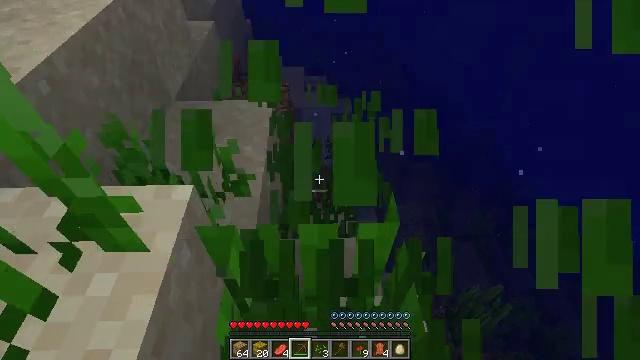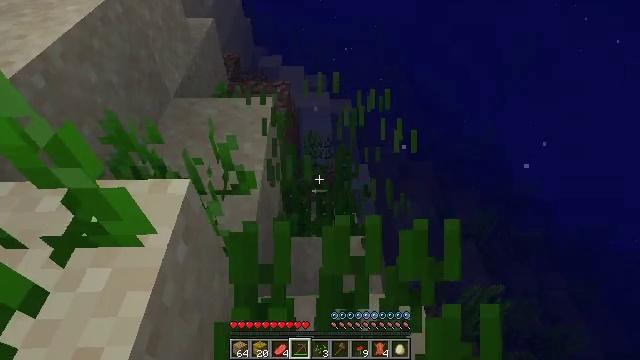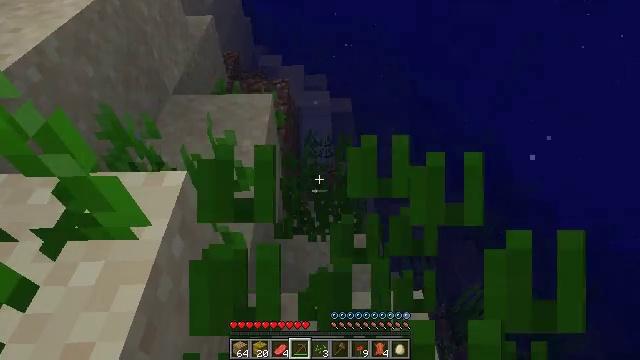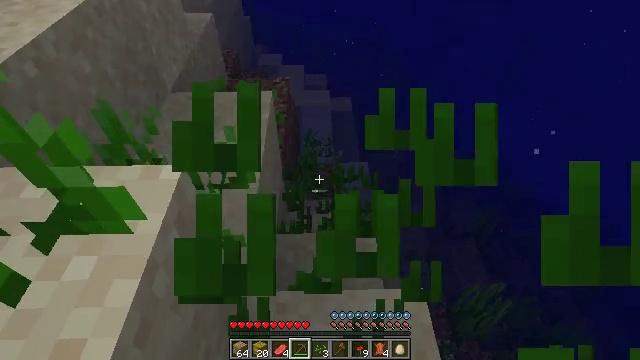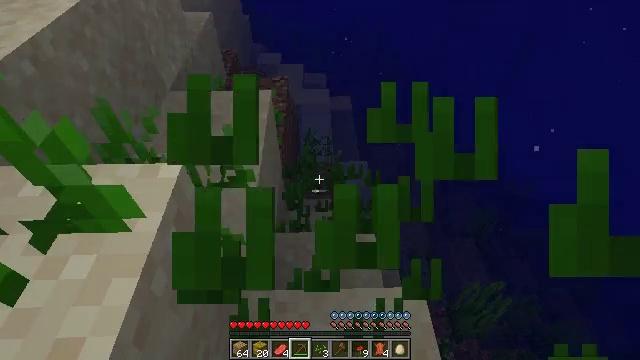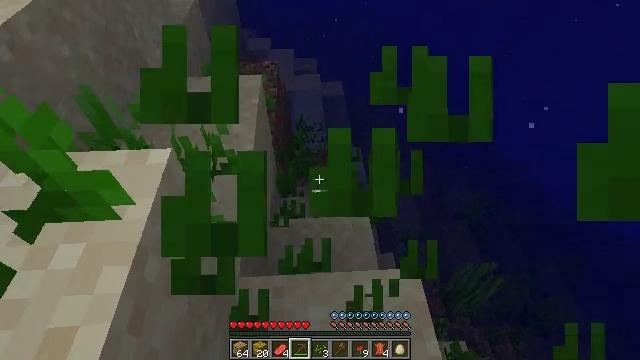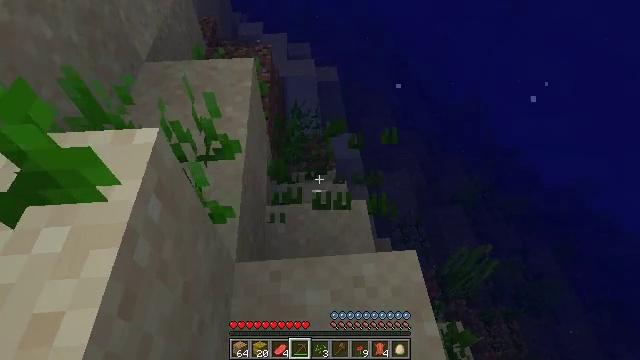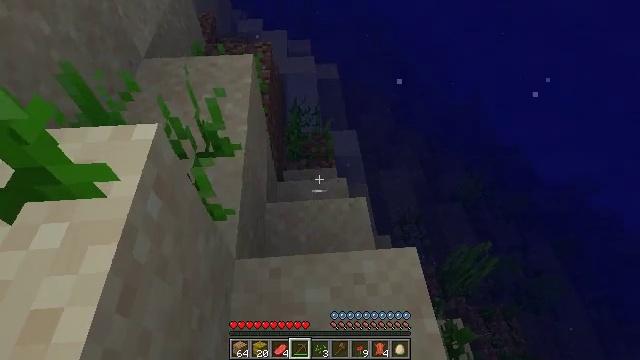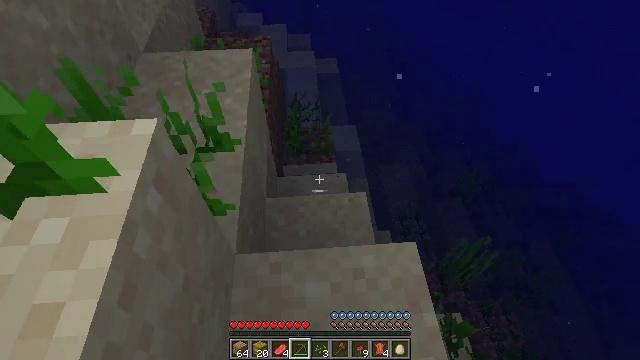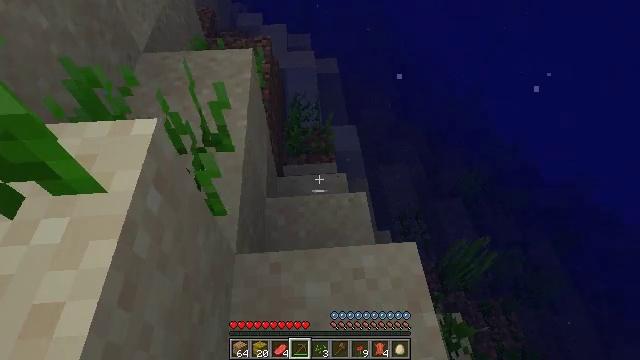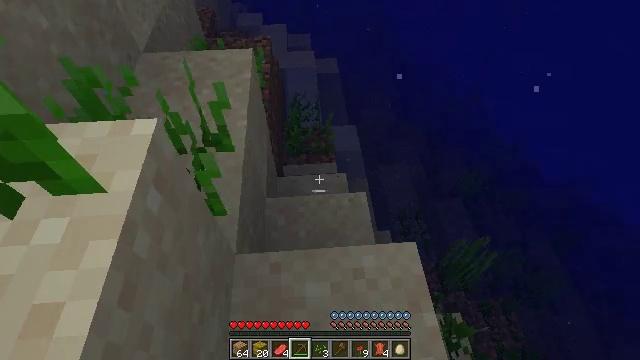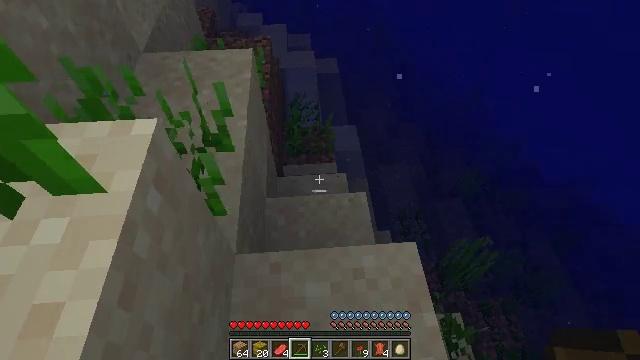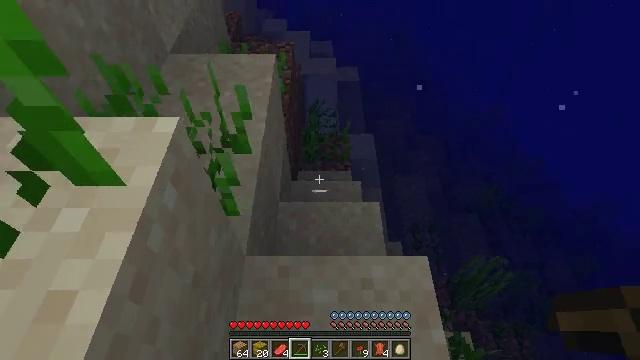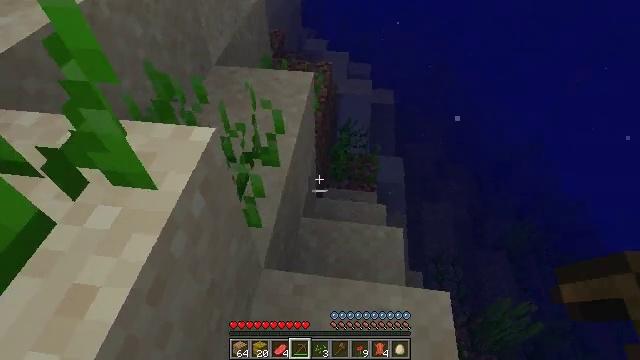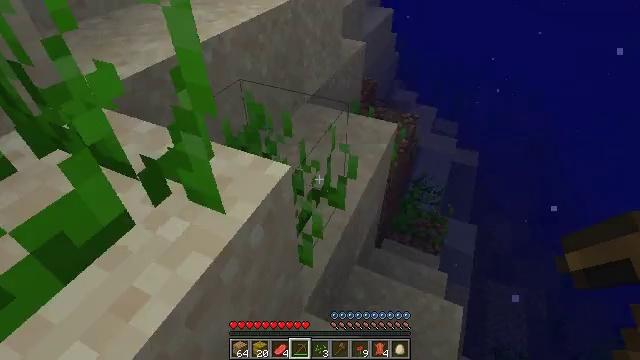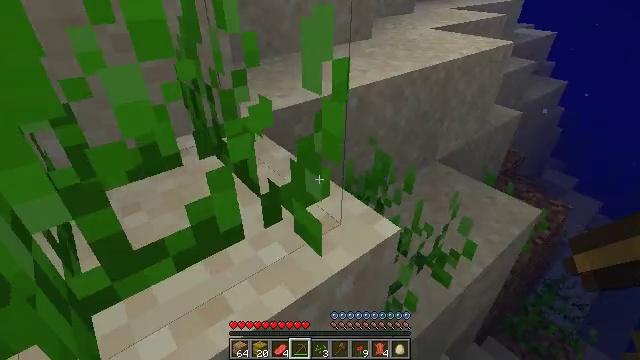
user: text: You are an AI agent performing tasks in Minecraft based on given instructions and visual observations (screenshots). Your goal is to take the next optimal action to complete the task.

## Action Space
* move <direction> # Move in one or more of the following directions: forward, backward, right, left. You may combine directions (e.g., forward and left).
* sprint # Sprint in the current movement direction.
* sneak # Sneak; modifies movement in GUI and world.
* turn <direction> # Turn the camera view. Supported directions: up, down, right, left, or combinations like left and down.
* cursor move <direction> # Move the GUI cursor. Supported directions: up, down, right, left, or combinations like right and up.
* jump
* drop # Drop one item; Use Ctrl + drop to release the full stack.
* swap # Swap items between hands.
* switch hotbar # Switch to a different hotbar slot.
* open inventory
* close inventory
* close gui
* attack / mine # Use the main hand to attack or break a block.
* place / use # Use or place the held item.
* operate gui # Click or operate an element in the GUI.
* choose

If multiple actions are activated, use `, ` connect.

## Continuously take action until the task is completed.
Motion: motion action
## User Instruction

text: Clear the seagrass to get an item.
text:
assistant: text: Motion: no_op
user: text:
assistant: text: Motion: no_op
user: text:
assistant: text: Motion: no_op
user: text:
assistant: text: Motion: no_op
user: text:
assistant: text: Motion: turn right and down
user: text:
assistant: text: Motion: turn right and down
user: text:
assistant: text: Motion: no_op
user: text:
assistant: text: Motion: no_op
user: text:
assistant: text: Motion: no_op
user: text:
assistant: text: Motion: no_op
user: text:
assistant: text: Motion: no_op
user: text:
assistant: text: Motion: turn left and up
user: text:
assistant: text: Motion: move forward, turn left and up
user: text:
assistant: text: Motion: move forward, turn left and up
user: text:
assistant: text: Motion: move forward, turn left and up
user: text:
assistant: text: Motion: move forward, turn left and up
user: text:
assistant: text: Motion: move forward, turn left
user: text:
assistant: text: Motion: turn left and up
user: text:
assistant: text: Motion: turn left
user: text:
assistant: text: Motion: turn left
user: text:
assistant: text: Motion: no_op
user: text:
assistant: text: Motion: no_op
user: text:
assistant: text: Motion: attack / mine
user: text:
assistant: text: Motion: attack / mine
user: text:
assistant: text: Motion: attack / mine
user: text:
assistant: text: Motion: attack / mine
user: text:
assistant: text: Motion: turn left
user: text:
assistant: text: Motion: no_op